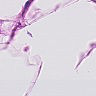
Metastatic tissue present: no